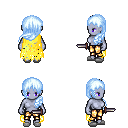
a pixel art fantasy rpg character, female body template, dark elf, purple skin, yellow tattered cape, gold greaves, white cyan left-swept hairstyle, white slippers, dagger, four views (front, back, left, right), 2x2 character sprite sheet, small pixel art, hard edges, no anti-aliasing